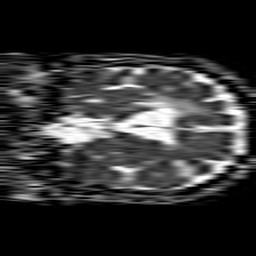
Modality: ADC
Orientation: coronal
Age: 56
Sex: female
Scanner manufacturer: philips
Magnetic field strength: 1.5 T
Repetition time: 4.6 s
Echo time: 0.08517 s